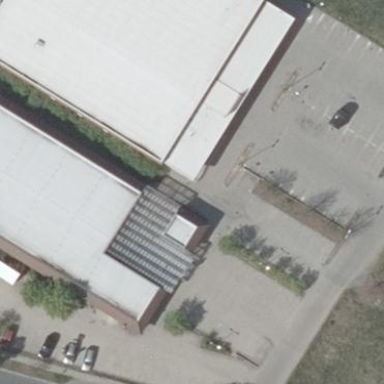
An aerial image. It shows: Parking area with surface.